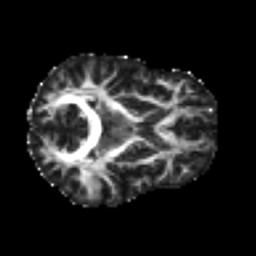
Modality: FA
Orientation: axial
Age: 33
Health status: ill
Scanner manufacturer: philips
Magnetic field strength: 3 T
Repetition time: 9 s
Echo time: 0.127 s